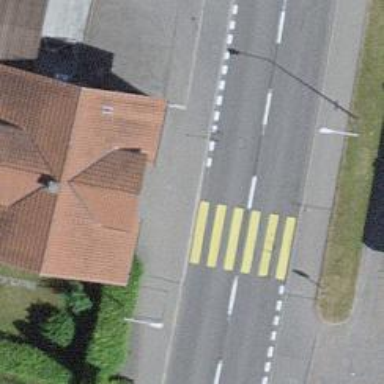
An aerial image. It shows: Pedestrian crossing with zebra markings on the footway.